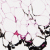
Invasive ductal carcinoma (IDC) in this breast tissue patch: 0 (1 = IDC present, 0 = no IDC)